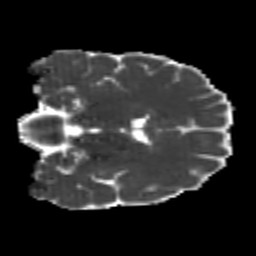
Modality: MD
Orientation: coronal
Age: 22
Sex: male
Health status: healthy
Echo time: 0.074 s